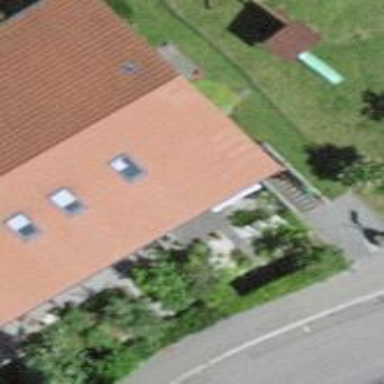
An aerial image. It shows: Simple house.